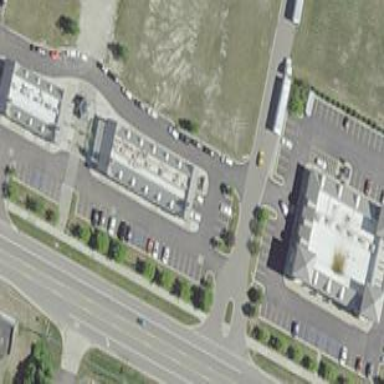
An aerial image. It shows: Retail area.